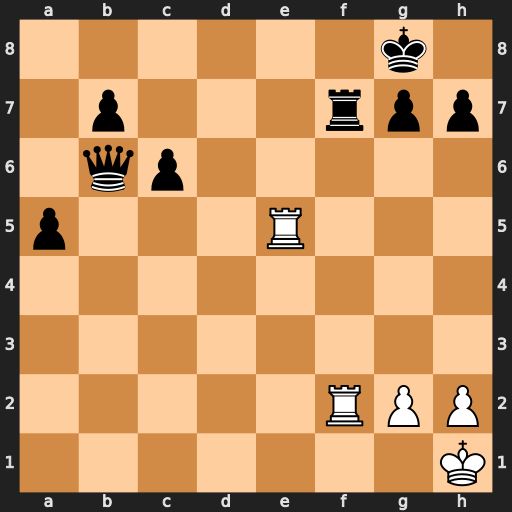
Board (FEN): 6k1/1p3rpp/1qp5/p3R3/8/8/5RPP/7K
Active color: w
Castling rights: -
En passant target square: -
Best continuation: Re8+ Rf8 Rfxf8#